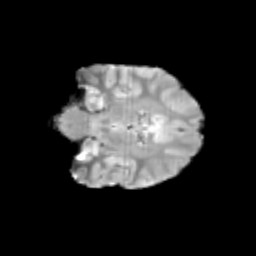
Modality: T2w
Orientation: coronal
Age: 12
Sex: female
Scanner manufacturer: siemens
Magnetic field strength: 3 T
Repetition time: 3.8 s
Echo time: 0.07 s